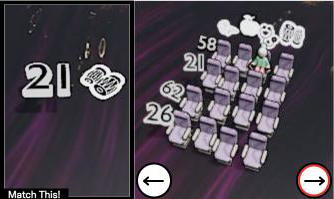
Task: seats
Answer: no